Chest X-ray. View position: PA
Patient age: 41
Patient sex: M
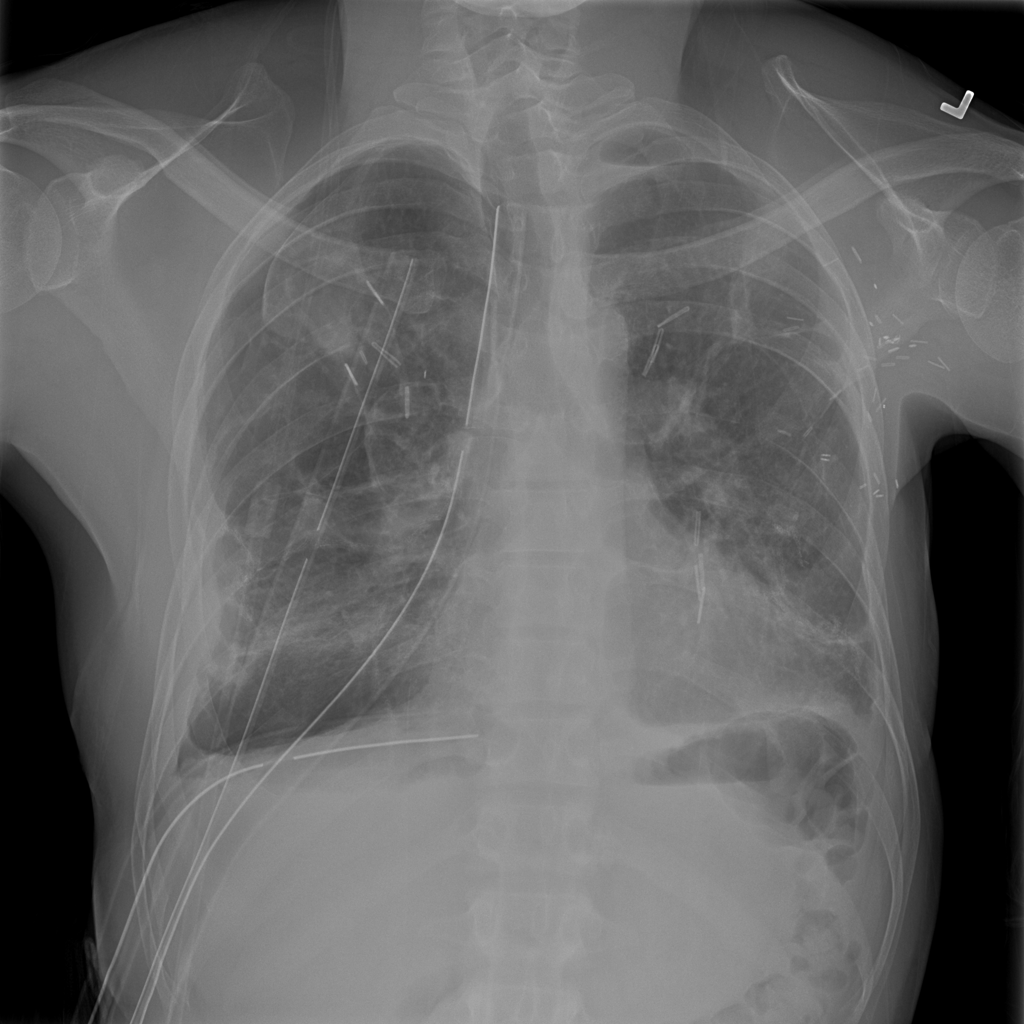
Finding: Pneumothorax